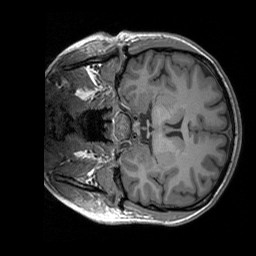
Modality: T1w
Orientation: coronal
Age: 23
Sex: female
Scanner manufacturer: siemens
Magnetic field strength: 3 T
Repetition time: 1.9 s
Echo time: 0.00227 s